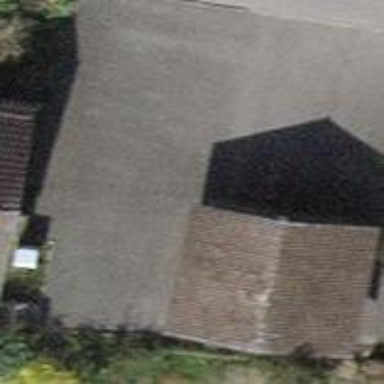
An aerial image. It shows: Group of garages.